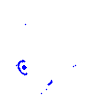
Particle: proton